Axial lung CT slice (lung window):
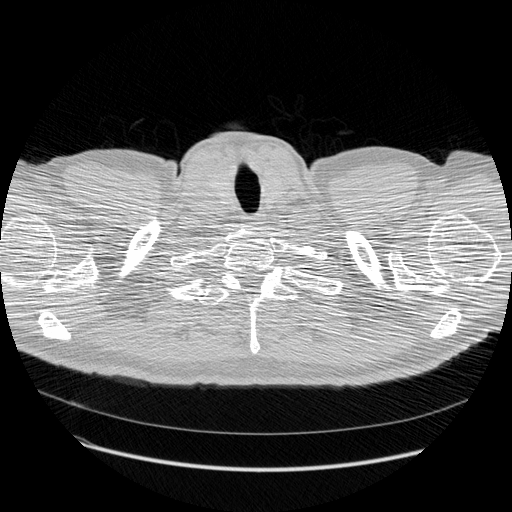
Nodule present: no